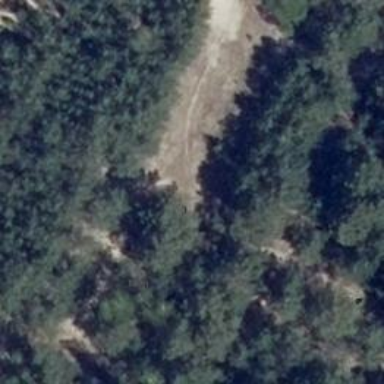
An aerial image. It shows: Sandy track road with grade5 tracktype.